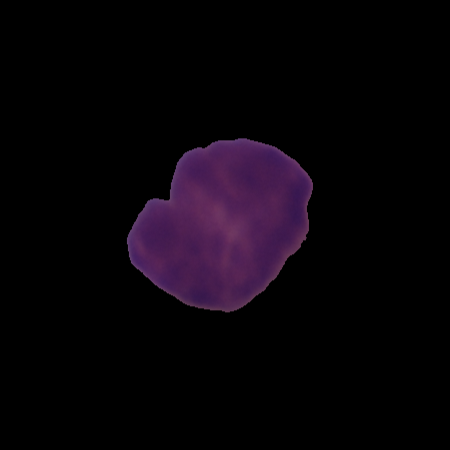
Label: healthy